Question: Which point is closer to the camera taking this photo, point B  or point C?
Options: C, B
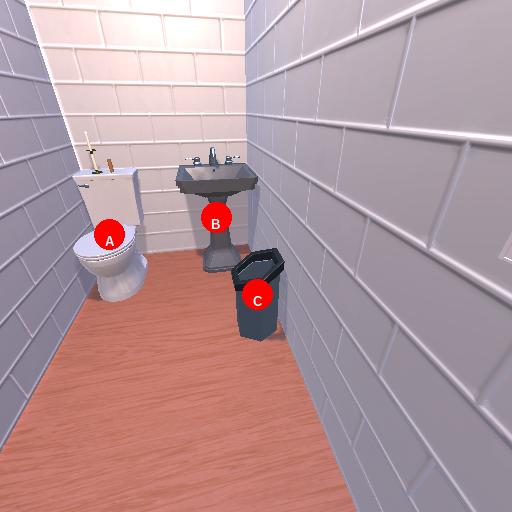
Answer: C